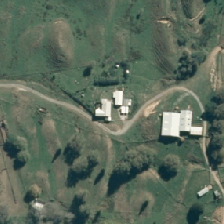
Land cover: urban_build_up